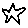
Label: star